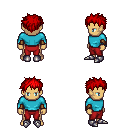
a pixel art fantasy rpg character, male body template, human, tanned skin, teal long-sleeve shirt, red pants, red bedhead hairstyle, leather bracers, metal boots, four views (front, back, left, right), 2x2 character sprite sheet, small pixel art, hard edges, no anti-aliasing